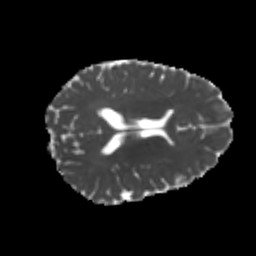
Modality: MD
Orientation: axial
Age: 23
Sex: male
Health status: healthy
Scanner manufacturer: philips
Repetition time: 7.388 s
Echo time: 0.08599 s